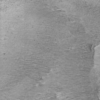
Label: not_dusty